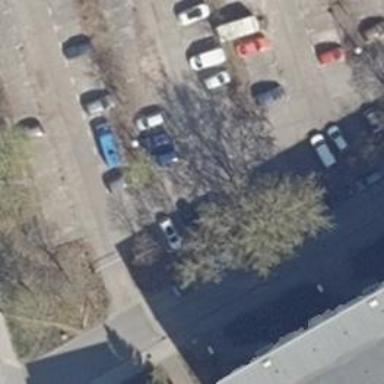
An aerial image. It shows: Parking aisle with concrete surface.